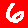
Digit: 6